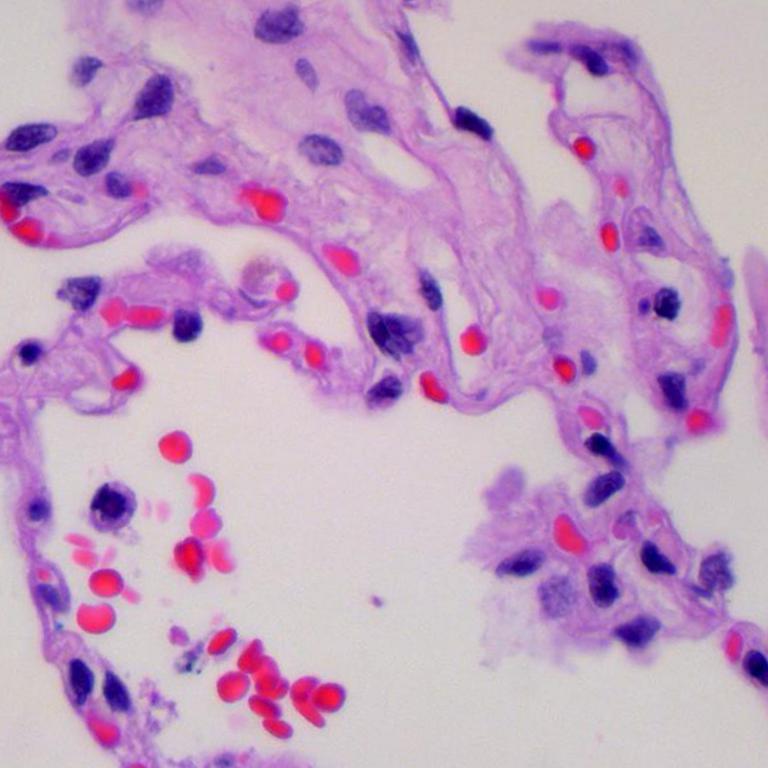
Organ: lung
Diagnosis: benign